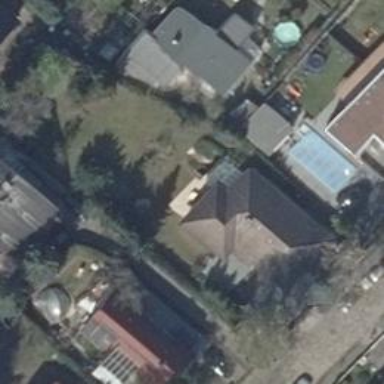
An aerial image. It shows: Detached building with hipped roof.